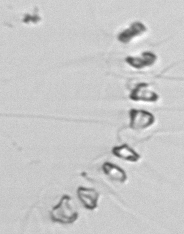
Label: Chaetoceros_socialis